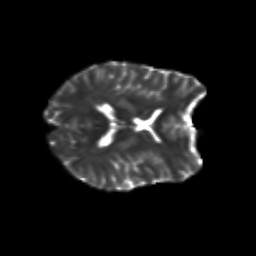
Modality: T2w
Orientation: axial
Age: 21
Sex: female
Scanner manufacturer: siemens
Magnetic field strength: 3 T
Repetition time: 3.5 s
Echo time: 0.125 s